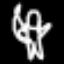
Label: angel